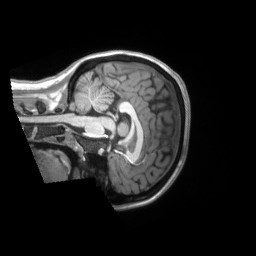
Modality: T1w
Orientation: sagittal
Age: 20
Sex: female
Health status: ill
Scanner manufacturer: siemens
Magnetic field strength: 3 T
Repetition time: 2.2 s
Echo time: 0.00157 s